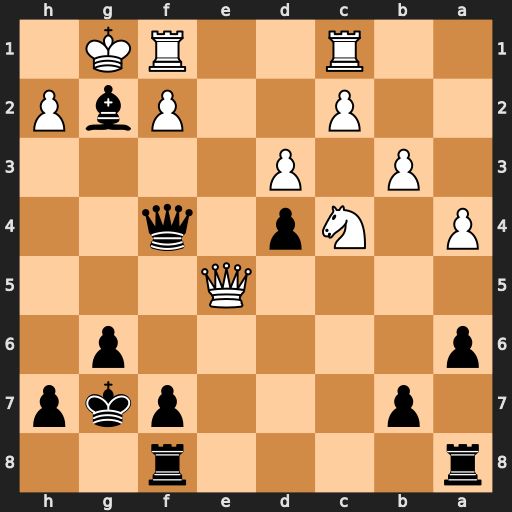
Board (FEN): r4r2/1p3pkp/p5p1/4Q3/P1Np1q2/1P1P4/2P2PbP/2R2RK1
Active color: b
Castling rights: -
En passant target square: -
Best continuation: Qxe5 Nxe5 Bxf1